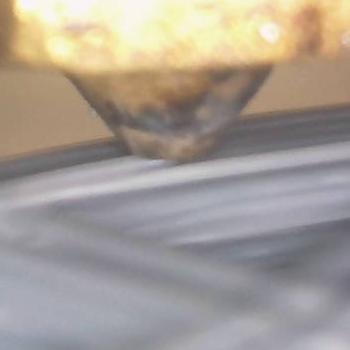
Flow rate: 66%